Interaction volume radius: 5 \u00c5
Interaction volume height: 20 \u00c5
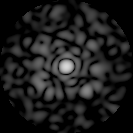
Disorder parameter: 0.8464